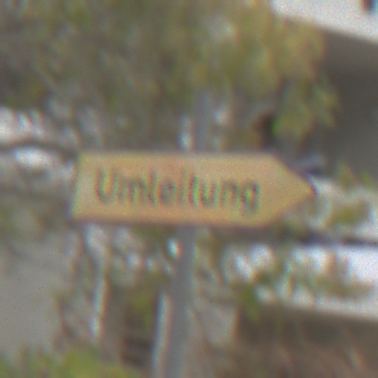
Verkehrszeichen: UmleitungswegweiserRechtsweisend
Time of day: Midday
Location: Outdoor (Urban)
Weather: Overcast
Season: NotSpecified
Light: Natural